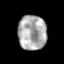
Tissue: prostate
Cell type: T cells
Senescence score: 0.3469
Nuclear area (px): 977
Mean DAPI intensity: 169.598